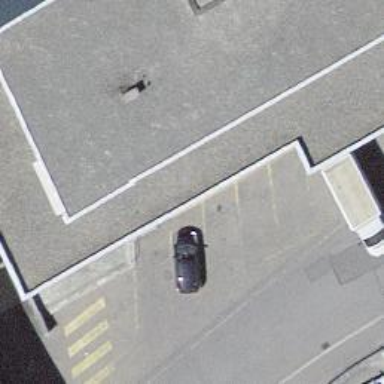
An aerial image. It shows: Post office.